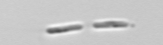
Label: Skeletonema